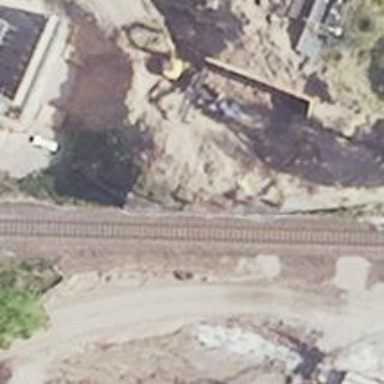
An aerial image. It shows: Railway track on embankment with single track.